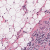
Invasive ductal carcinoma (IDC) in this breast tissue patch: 0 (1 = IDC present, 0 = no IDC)